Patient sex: M
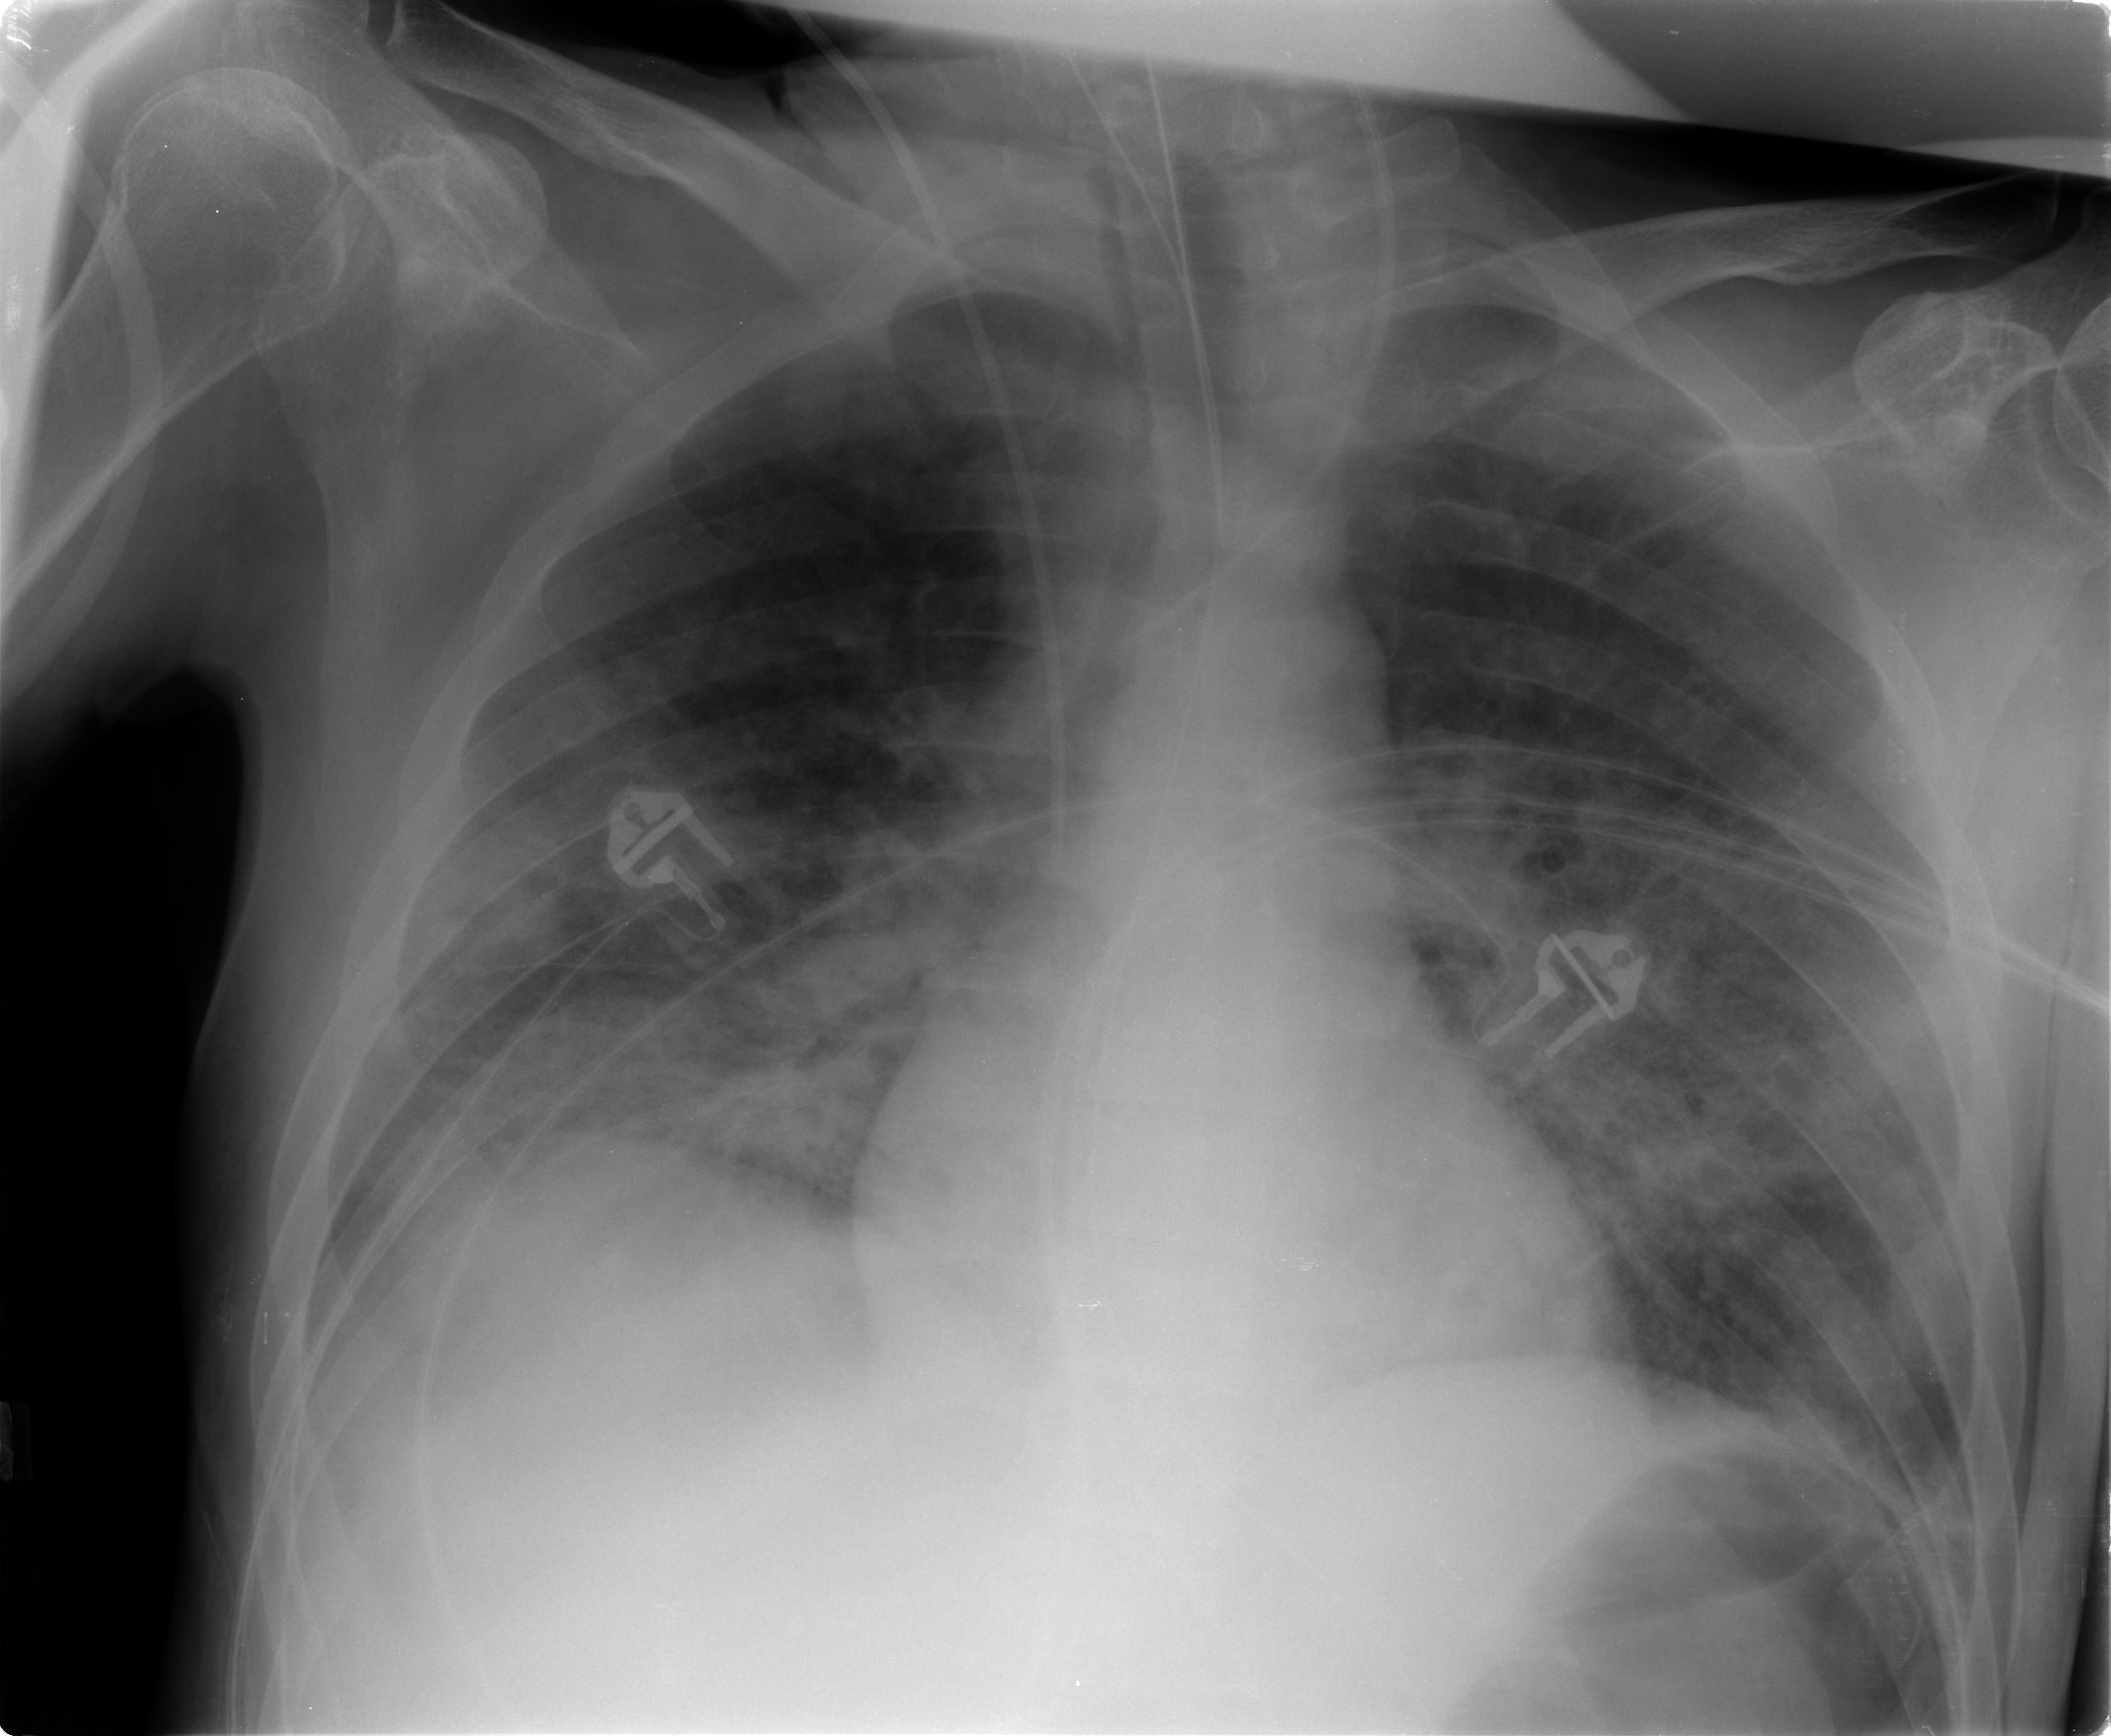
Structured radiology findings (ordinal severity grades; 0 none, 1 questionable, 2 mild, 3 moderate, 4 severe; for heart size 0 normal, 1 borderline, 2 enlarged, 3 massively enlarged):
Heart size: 0
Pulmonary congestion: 2
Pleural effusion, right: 1
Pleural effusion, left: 0
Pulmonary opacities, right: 3
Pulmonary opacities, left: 3
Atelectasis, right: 2
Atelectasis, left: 2